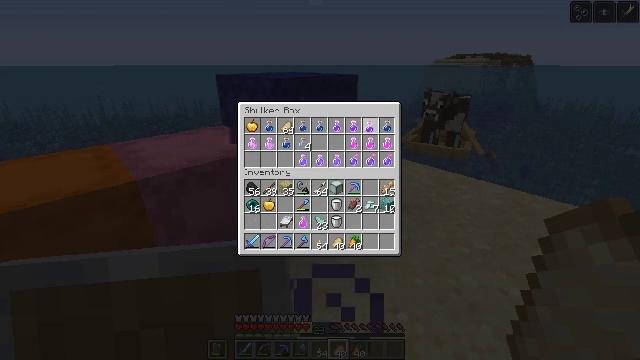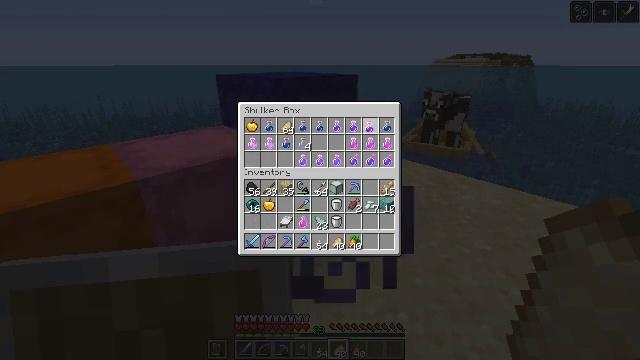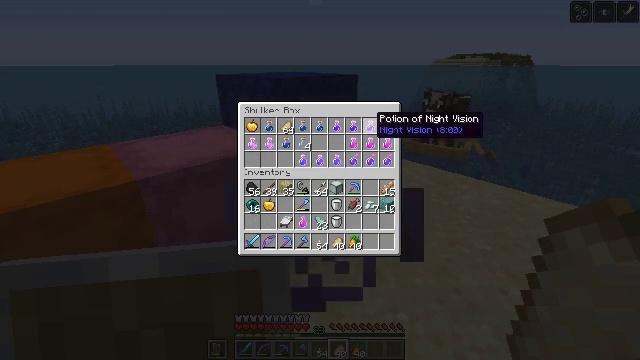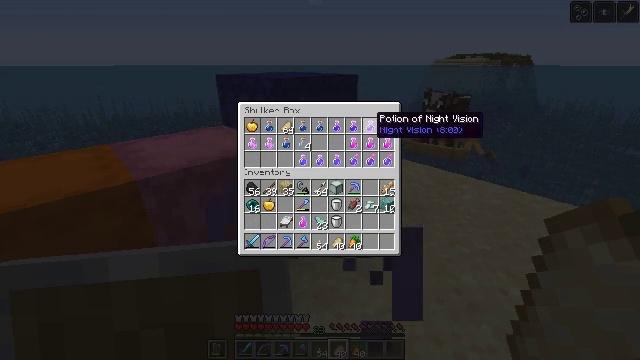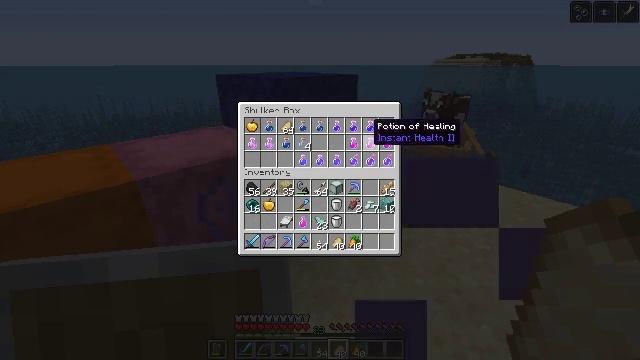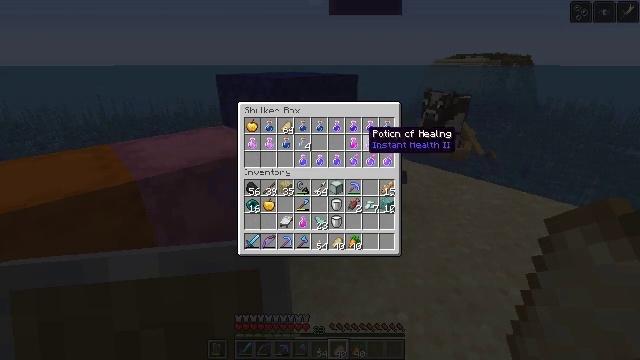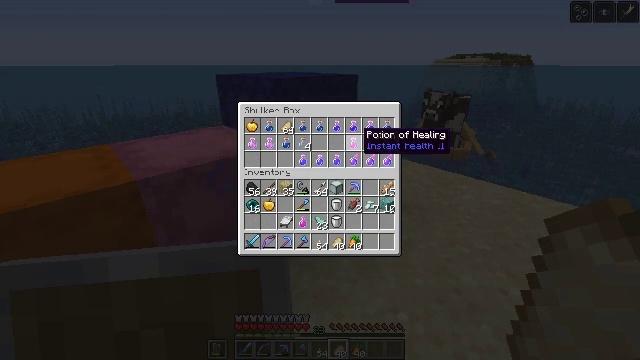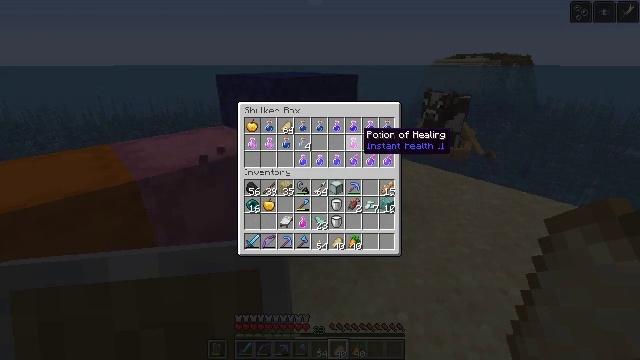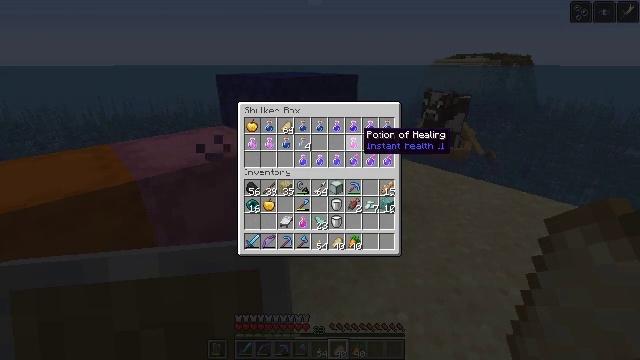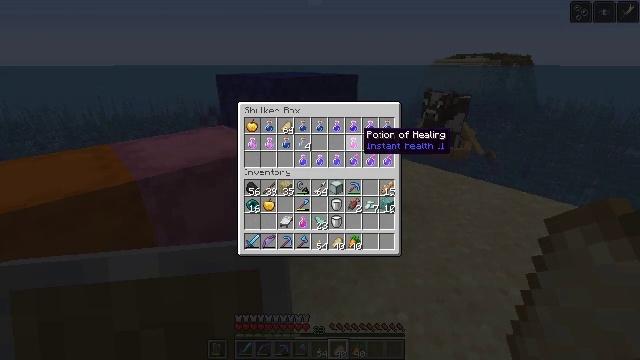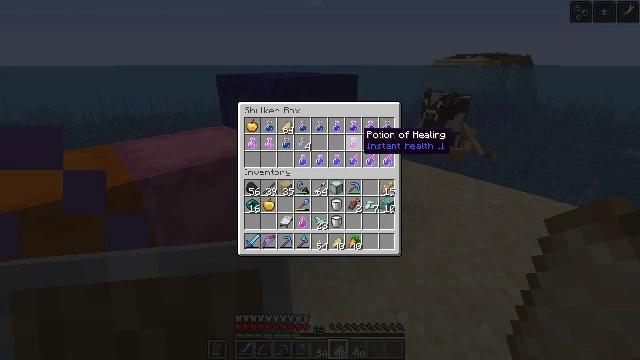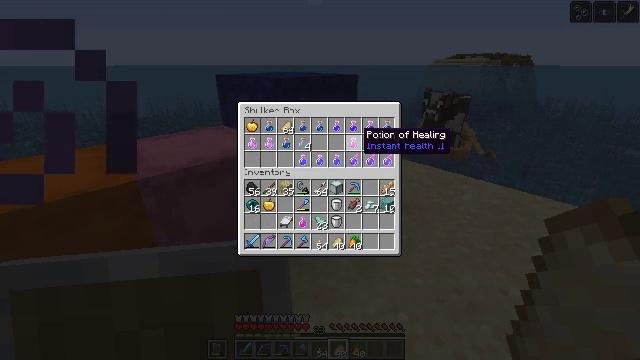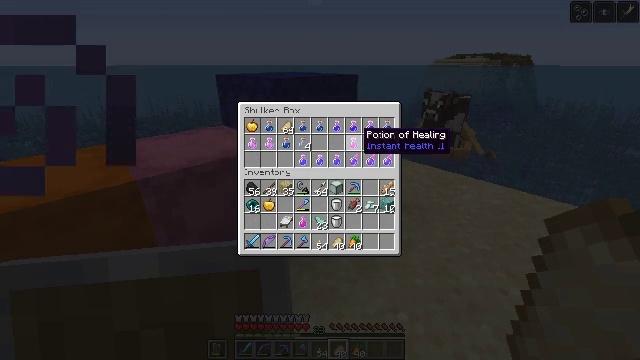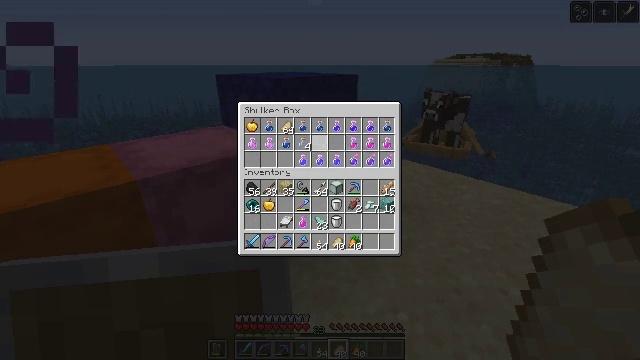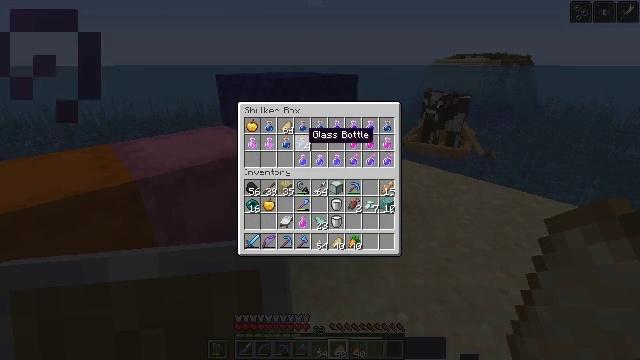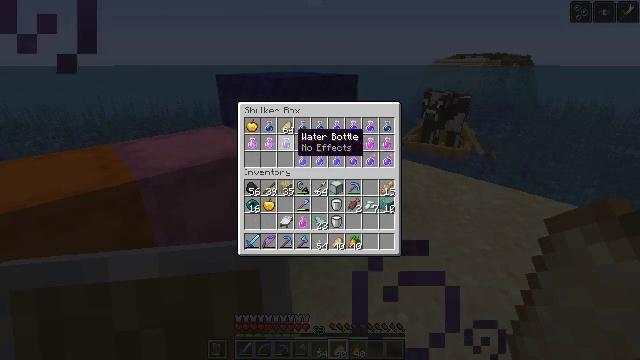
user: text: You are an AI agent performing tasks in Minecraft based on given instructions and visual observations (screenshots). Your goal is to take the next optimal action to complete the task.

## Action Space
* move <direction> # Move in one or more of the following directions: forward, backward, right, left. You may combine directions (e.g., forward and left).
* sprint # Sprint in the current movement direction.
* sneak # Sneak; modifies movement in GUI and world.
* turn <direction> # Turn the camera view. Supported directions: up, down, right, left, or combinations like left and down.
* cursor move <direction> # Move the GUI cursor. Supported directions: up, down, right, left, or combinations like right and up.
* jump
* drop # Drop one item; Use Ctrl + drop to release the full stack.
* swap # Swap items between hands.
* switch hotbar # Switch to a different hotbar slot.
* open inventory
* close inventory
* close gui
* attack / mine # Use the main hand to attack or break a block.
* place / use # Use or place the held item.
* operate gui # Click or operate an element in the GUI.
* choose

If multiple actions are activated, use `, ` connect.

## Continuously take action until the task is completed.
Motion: motion action
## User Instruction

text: Collect the orange shulker box into your inventory.
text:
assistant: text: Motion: operate gui
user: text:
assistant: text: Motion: no_op
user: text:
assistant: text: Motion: no_op
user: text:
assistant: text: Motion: cursor move down
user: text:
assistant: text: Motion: cursor move down
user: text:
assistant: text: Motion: no_op
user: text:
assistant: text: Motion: no_op
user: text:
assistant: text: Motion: no_op
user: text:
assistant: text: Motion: no_op
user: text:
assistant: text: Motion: no_op
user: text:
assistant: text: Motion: no_op
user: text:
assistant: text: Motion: no_op
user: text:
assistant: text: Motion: cursor move left
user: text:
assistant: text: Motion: cursor move left
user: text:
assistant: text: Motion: cursor move left
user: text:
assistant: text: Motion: cursor move left
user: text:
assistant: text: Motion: cursor move left
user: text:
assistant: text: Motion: no_op
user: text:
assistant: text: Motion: no_op
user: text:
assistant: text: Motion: no_op
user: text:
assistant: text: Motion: no_op
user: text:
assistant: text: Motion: no_op
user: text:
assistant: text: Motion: no_op
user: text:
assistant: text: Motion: no_op
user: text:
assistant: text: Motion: no_op
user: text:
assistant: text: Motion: no_op
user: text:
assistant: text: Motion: cursor move right and down
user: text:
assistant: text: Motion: no_op
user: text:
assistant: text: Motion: cursor move up
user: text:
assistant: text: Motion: no_op